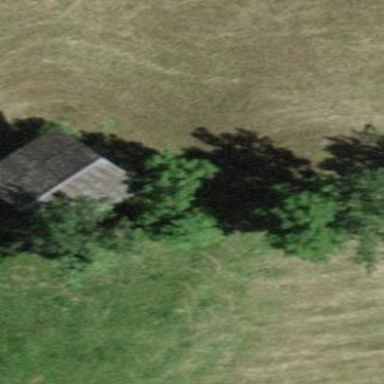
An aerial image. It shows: Barn.